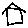
Label: house